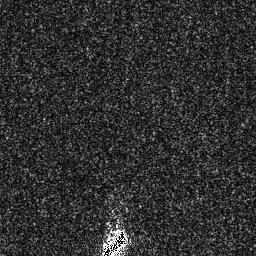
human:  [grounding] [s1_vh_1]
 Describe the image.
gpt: In the satellite image, there is  <ref>1 medium ship </ref> <box>[[38, 89, 49, 99, 0]]</box> located at bottom.